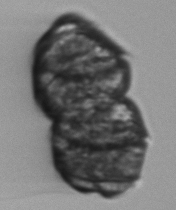
Label: Margalefidinium